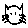
Label: cat